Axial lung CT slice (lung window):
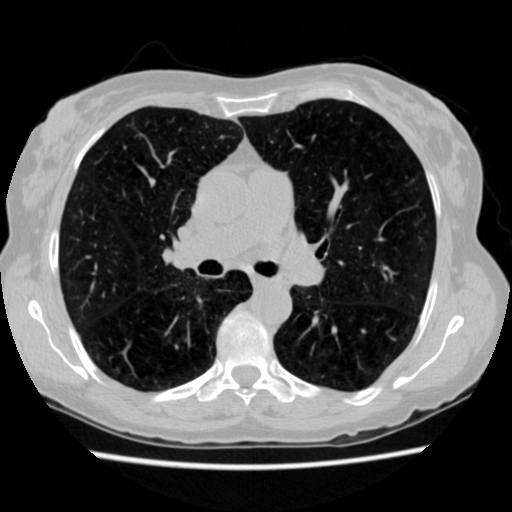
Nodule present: no